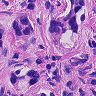
Metastatic tissue present: yes